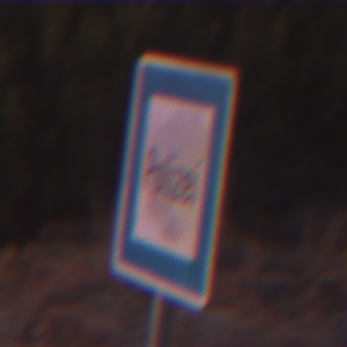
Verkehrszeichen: Polizei
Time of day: Dawn
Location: Outdoor (Nature)
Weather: PartlyCloudy
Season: NotSpecified
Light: Natural